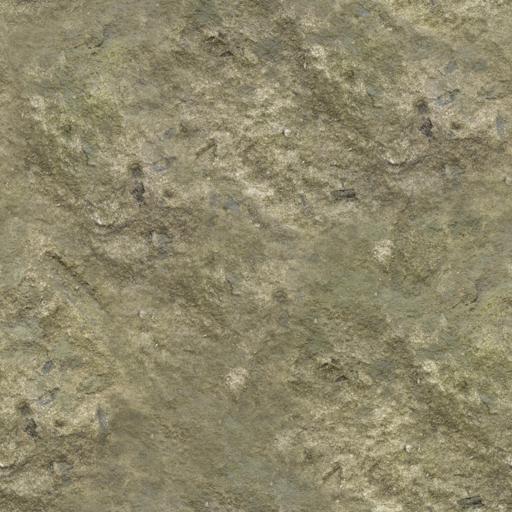
Tags: beige cliff rock rough stone